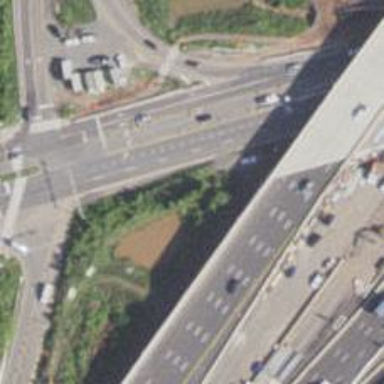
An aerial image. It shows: Expressway with asphalt surface and classified as primary highway.